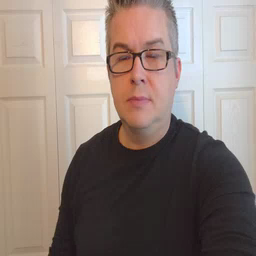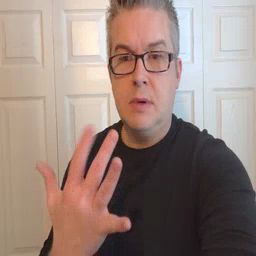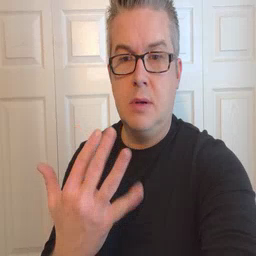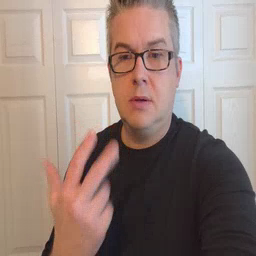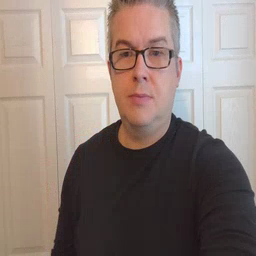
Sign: finger